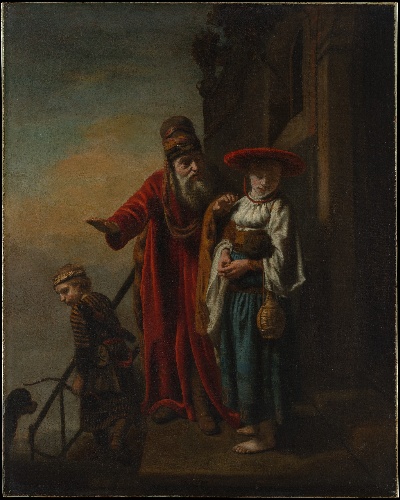
Title: Abraham Dismissing Hagar and Ishmael
Artist: Nicolaes Maes
Artist bio: Dutch, Dordrecht 1634–1693 Amsterdam
Date: 1653
Object type: Painting
Classification: Paintings
Medium: Oil on canvas
Dimensions: 34 1/2 x 27 1/2 in. (87.6 x 69.9 cm)
Department: European Paintings
Credit line: Gift of Mrs. Edward Brayton, 1971
Accession year: 1971
Repository: Metropolitan Museum of Art, New York, NY
Tags: Boys|Women|Abraham